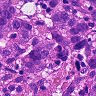
Metastatic tissue present: yes